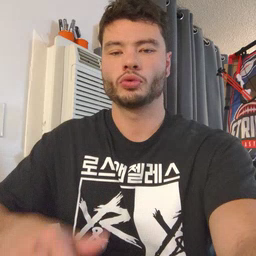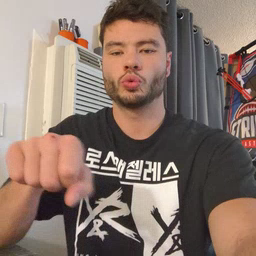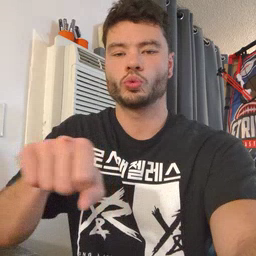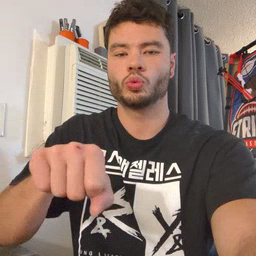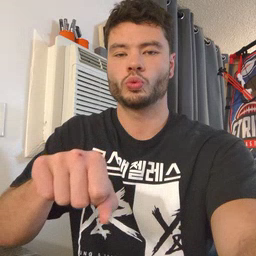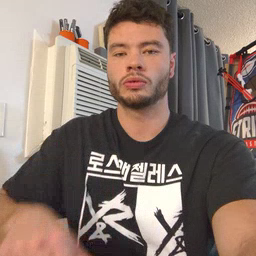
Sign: shoe